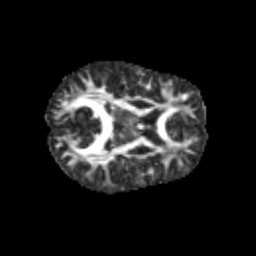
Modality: FA
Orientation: axial
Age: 10
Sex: female
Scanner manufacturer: siemens
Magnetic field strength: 3 T
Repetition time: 3.8 s
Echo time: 0.07 s